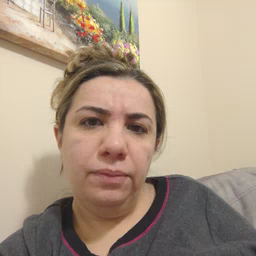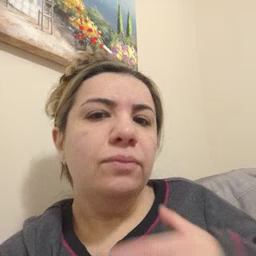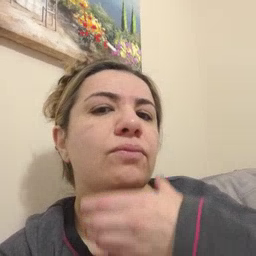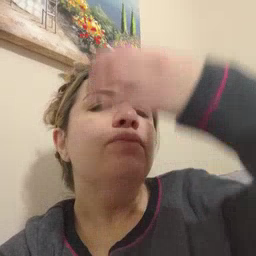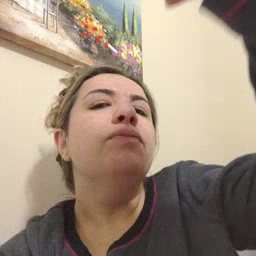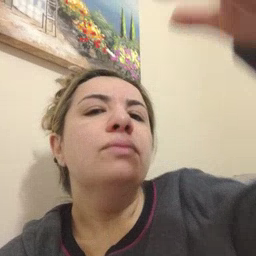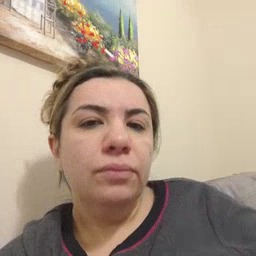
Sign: giraffe